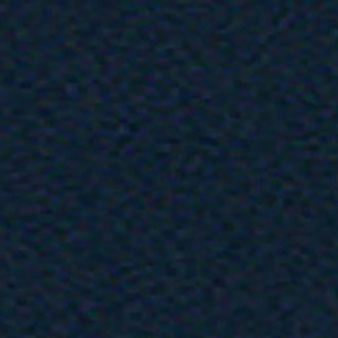
Label: other